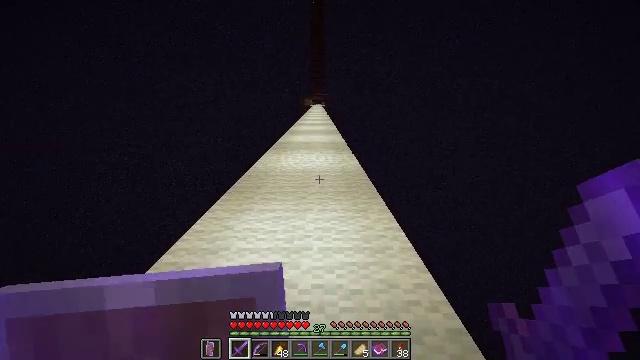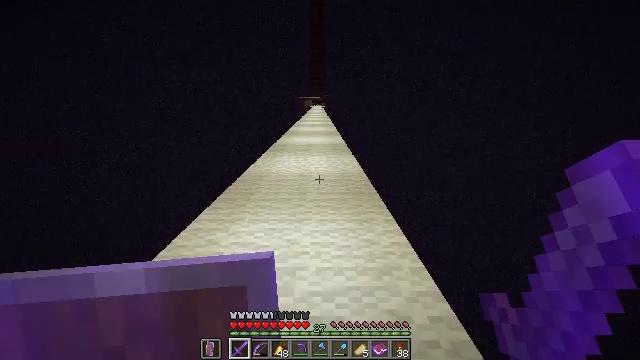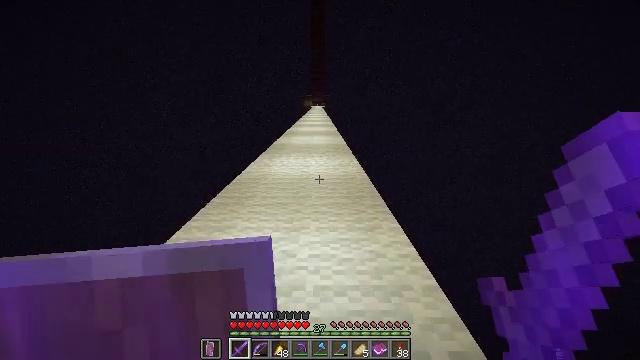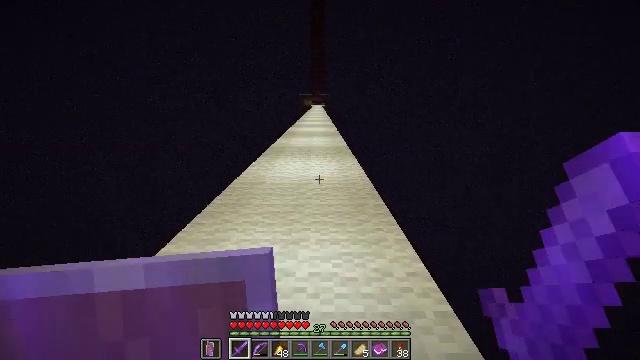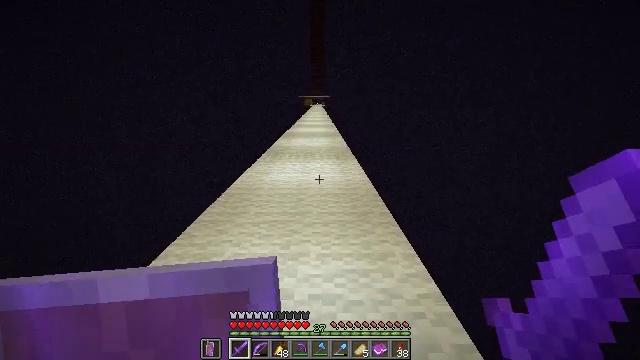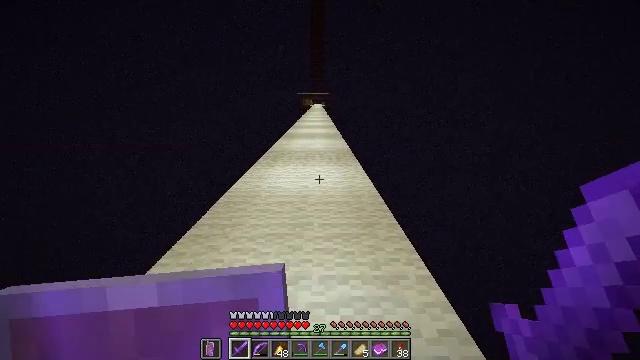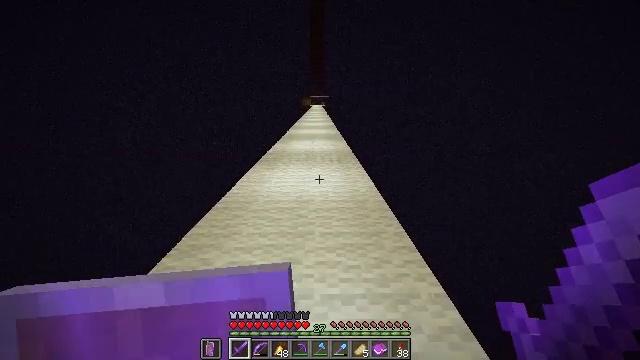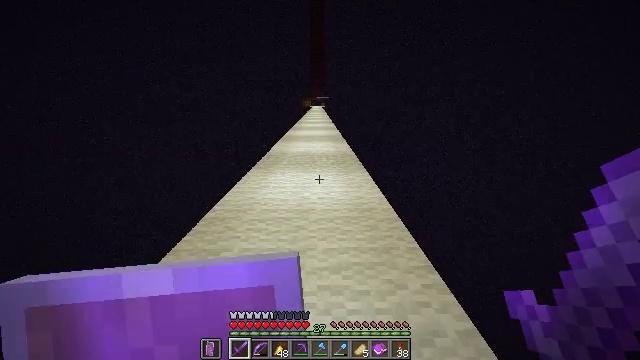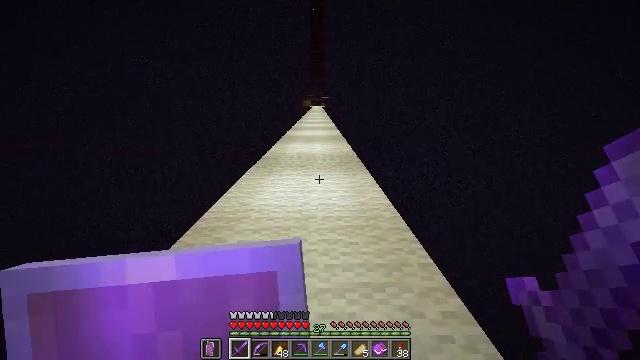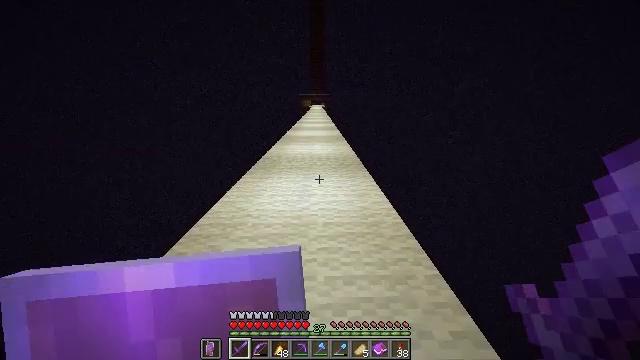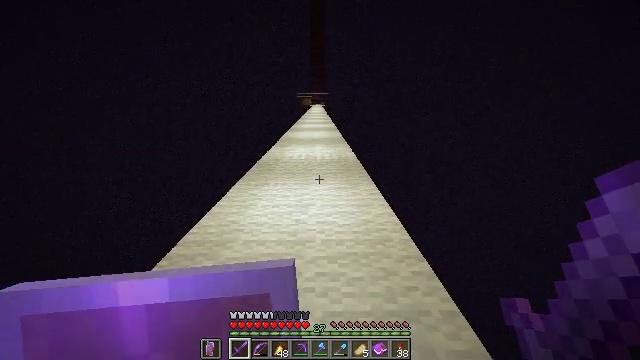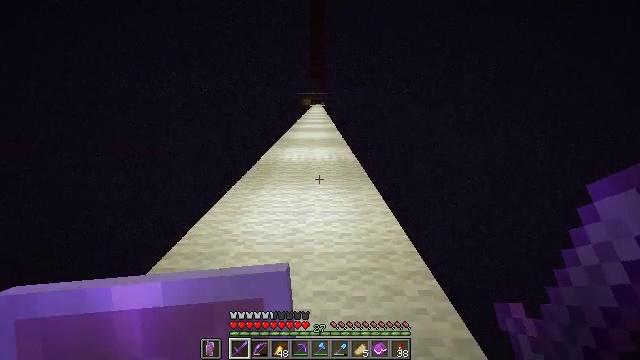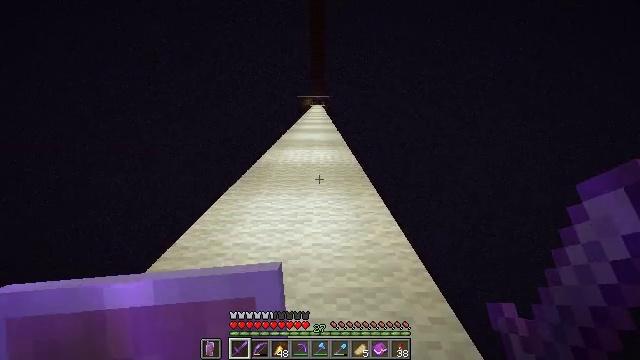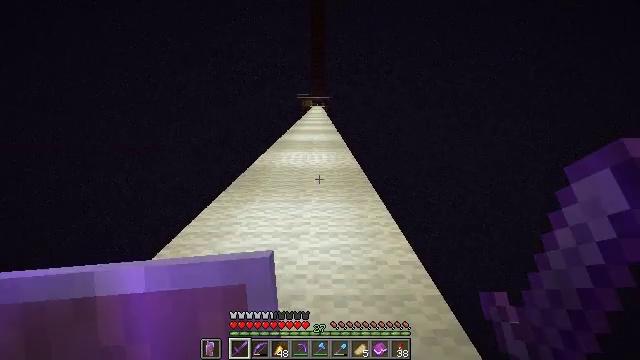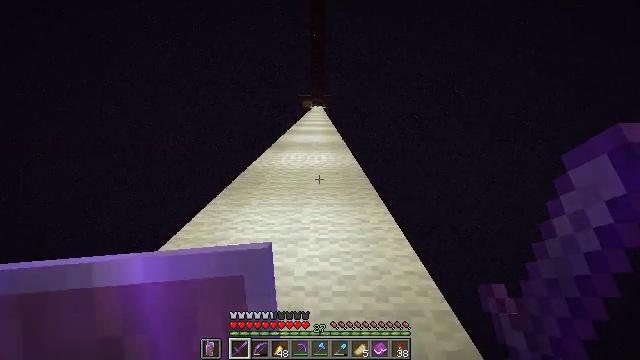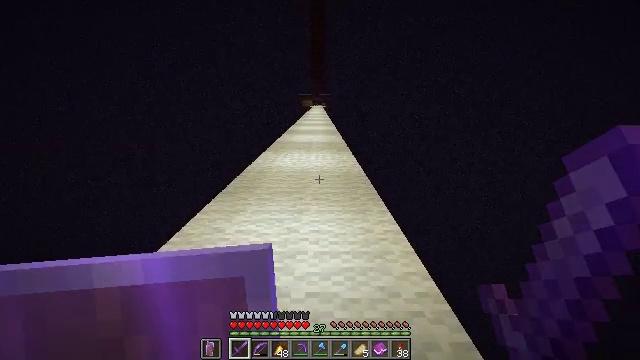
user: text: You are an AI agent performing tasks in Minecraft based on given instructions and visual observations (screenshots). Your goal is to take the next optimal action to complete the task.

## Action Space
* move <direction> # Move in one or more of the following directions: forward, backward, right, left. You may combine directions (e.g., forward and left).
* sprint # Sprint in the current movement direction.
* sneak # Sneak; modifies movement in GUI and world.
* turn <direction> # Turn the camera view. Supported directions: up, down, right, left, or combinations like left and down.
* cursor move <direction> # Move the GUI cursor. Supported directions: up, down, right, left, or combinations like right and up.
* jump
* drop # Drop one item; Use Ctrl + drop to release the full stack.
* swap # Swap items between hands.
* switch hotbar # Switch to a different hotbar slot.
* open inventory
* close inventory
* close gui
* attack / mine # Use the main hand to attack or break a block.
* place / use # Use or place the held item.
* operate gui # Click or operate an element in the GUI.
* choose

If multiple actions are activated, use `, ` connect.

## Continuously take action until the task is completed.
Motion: motion action
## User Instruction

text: Kill an enderman.
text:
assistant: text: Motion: move forward, sprint
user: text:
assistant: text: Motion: move forward, sprint
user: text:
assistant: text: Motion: move forward, sprint
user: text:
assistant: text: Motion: move forward, sprint
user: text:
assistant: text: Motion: move forward, sprint
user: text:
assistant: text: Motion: move forward, sprint
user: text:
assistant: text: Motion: move forward, sprint
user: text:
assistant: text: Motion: move forward, sprint
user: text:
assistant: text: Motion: move forward, sprint
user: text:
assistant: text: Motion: move forward, sprint
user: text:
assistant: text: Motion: move forward, sprint
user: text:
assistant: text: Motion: move forward, sprint
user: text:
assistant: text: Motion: move forward, sprint
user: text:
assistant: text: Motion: move forward, sprint
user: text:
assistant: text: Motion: move forward, sprint
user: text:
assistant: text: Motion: move forward, sprint
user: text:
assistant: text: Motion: move forward, sprint
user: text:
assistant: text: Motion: move forward, sprint
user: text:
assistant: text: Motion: move forward, sprint
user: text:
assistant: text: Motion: move forward, sprint
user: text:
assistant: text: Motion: move forward, sprint
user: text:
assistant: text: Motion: move forward, sprint
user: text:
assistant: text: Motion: move forward, sprint
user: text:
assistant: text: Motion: move forward, sprint
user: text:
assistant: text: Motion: move forward, sprint
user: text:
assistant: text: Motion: move forward, sprint
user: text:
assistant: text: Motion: move forward, sprint
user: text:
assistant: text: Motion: move forward, sprint
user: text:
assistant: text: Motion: move forward, sprint
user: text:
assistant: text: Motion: move forward, sprint